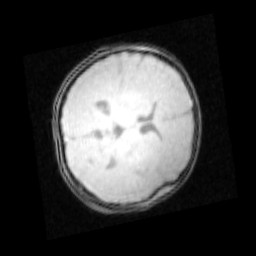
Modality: PDw
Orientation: axial
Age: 12
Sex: male
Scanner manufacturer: siemens
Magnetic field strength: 3 T
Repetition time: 0.25 s
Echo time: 0.00103 s